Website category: university
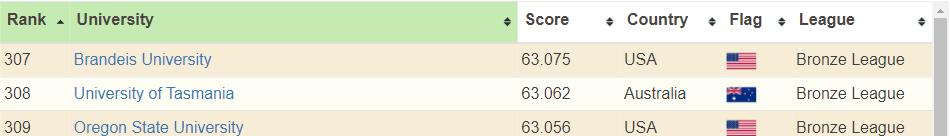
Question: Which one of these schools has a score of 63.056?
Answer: Oregon State University

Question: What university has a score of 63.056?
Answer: Oregon State University

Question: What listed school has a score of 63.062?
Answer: University of Tasmania

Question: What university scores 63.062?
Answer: University of Tasmania

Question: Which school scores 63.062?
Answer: University of Tasmania

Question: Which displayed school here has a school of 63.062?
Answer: University of Tasmania

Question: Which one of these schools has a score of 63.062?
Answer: University of Tasmania

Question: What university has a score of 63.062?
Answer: University of Tasmania

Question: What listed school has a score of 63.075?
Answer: Brandeis University

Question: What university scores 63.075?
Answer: Brandeis University

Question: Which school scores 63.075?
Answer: Brandeis University

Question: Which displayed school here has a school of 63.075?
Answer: Brandeis University

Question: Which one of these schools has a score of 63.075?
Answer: Brandeis University

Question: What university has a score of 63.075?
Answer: Brandeis University

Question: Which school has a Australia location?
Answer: University of Tasmania

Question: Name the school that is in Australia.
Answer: University of Tasmania

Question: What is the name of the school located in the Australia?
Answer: University of Tasmania

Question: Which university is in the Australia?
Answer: University of Tasmania

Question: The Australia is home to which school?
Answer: University of Tasmania

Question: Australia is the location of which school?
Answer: University of Tasmania